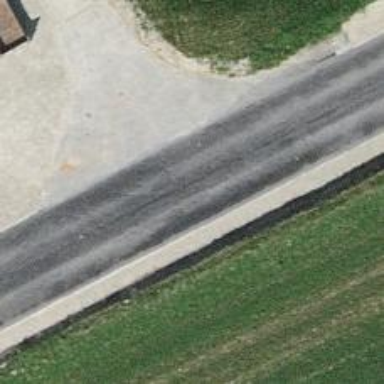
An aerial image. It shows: Track with grade 1 quality.